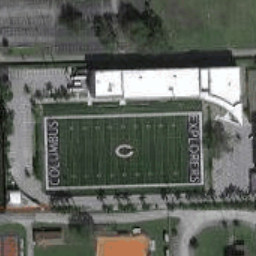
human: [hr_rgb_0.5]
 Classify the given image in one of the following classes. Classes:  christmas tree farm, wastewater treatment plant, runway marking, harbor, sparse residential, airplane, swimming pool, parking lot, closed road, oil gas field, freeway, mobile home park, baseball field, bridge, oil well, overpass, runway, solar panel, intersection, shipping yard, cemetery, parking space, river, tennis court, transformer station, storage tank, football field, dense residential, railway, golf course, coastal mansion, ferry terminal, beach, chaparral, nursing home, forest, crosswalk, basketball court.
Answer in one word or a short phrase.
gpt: football field